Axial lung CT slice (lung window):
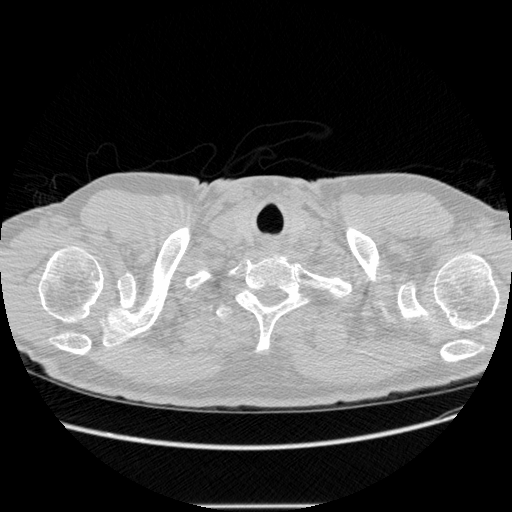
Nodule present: no